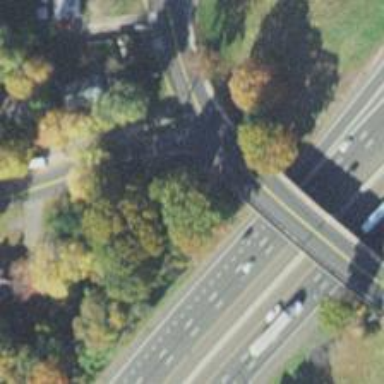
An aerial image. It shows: Secondary road crossing bridge.